Question: I need to output a plot as a pdf of a certain size, which I am doing using the pdf() function:
'''
library(ggplot2)
pdf(file="test12.pdf",width=3,height=3)
qplot(data=cars,x=speed,y=dist)+ggtitle("distance of cars as a function of speed")
dev.off()
'''
Which results in part of the title being cut off:

I tried to reduce the point size from the default of 12 to 8:
'''
pdf(file="test12.pdf",width=3,height=3,pointsize=8)
'''
...Which makes a bit more of the p in speed viable. Further reducing pointsize to 6, 2, 1, or .1 has no noticeable effect. Increasing the pointsize does seem to noticeably increase the size of the text, however.
What's going on here? On the actual 3x3 inch pdf with default (or larger) pointsize, most of the text looks like it could be about 12+ point font. Is there some sort of undisclosed lower limit? How can I circumvent this? For my actual figure I'm guessing I will need something like 8 point font, which is on the small side but should still be perfectly readable.
Thanks!
Edit: while I could probably make everything fit by changing the size and positions of various elements, I think the graph would look visually cleanest if I could just scale down all the text. The title is the most obvious issue, but I'd also like to allot generally more space to the graphs and less to labels and such. If the only solution is to define sizes individually as I create my plot I can do that, but I'm hoping there's a more elegant way just to make all text smaller.
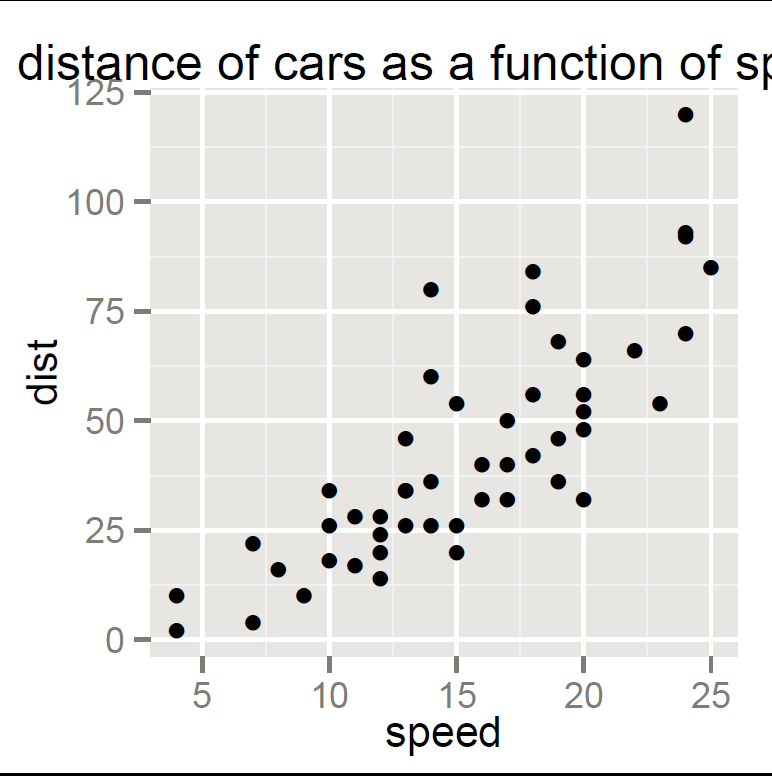
Answer: As another approach, have you tried to adjust the font size with a theme?
theme(plot.title = element_text(size=6))